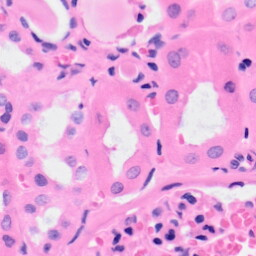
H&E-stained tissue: Kidney